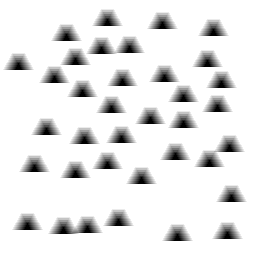
Squares: 0
Triangles: 36
Stars: 0
Total shapes: 36